Question: I found some iOS app which could scan the local network and list all the device information.
I wonder how.
Pic:
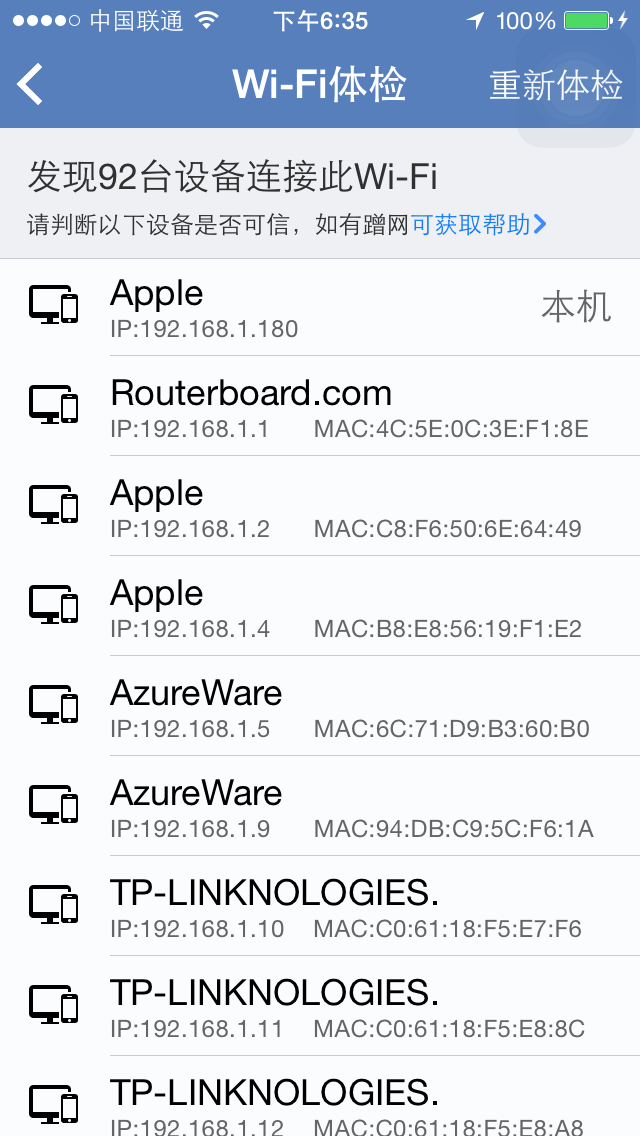
Answer: # Step 1 - Gel local IP
For iOS 7 and lower
'''
#include <ifaddrs.h>
#include <arpa/inet.h>
- (NSString *)getIPAddress {
NSString *address = @"error";
struct ifaddrs *interfaces = NULL;
struct ifaddrs *temp_addr = NULL;
int success = 0;
// retrieve the current interfaces - returns 0 on success
success = getifaddrs(&interfaces);
if (success == 0) {
// Loop through linked list of interfaces
temp_addr = interfaces;
while(temp_addr != NULL) {
if(temp_addr->ifa_addr->sa_family == AF_INET) {
// Check if interface is en0 which is the wifi connection on the iPhone
if([[NSString stringWithUTF8String:temp_addr->ifa_name] isEqualToString:@"en0"]) {
// Get NSString from C String
address = [NSString stringWithUTF8String:inet_ntoa(((struct sockaddr_in *)temp_addr->ifa_addr)->sin_addr)];
}
}
temp_addr = temp_addr->ifa_next;
}
}
// Free memory
freeifaddrs(interfaces);
return address;
}
'''
iOS 8
'''
[[NSHost currentHost] address]
'''
# Step 2 - Get online IPs
<URL>
Using Reachability, you can get subnet IP's reachability.
'''
Reachability* reach = [Reachability reachabilityWithHostname:subnetIp];
'''
# Step 3 - Resolve hostname
Apple has a great article, which covers HostnameResolving topics.
<URL>
You can try also simpler variant in iOS8
'''
[[NSHost hostWithAddress:@"173.194.34.24"] name]
'''
# Example project
<URL>
here is a small project, that does the Local Area Network scan, you need only to resolve the hostnames, and you will get result that you want.